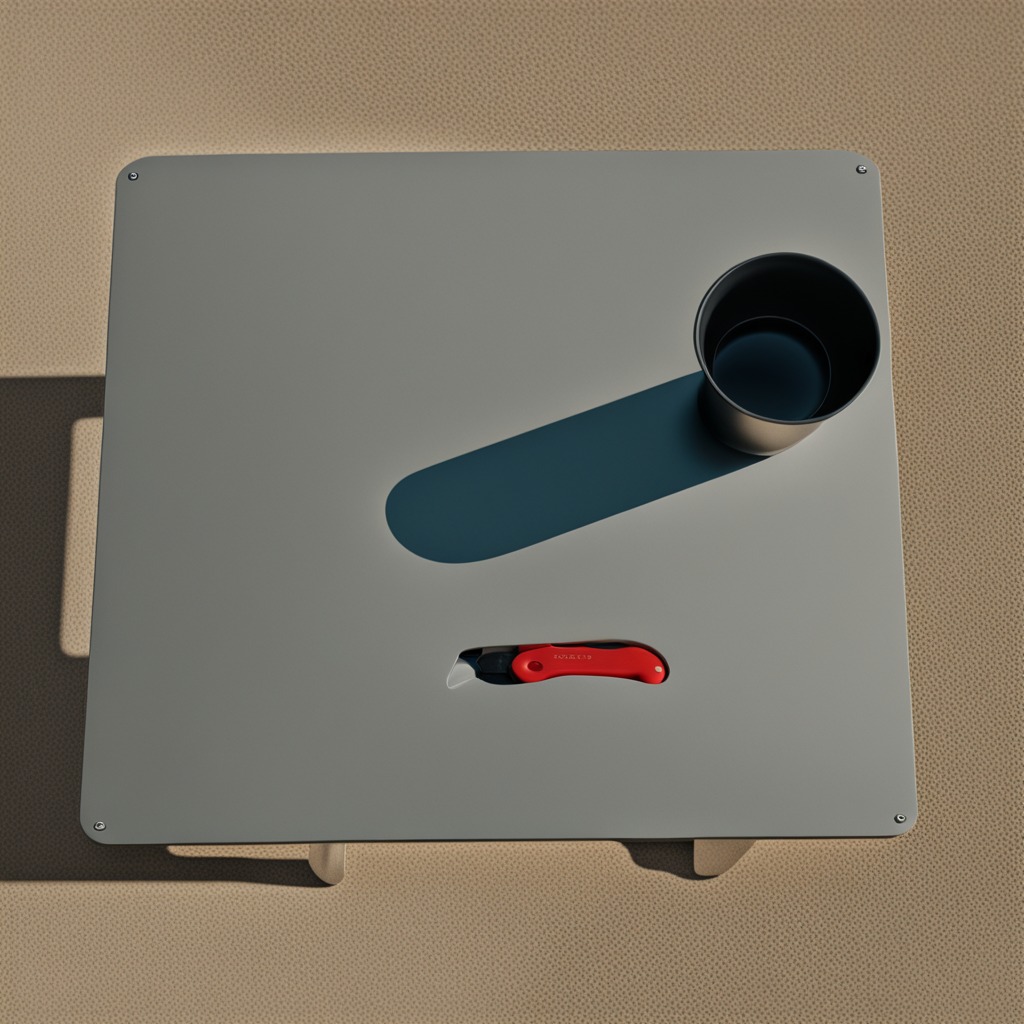
A utility knife is lying on the table.